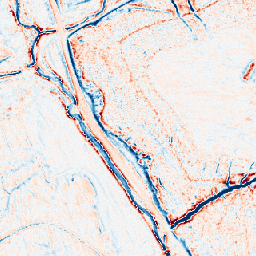
Category: edge_preserving
Decomposition family: anisotropic_diffusion
Decomposition parameters: iterations: 10
kappa: 100
gamma: 0.2
Upsampling method: nearest
Upsampling parameters: scale: 8
Upsampling scale: 8